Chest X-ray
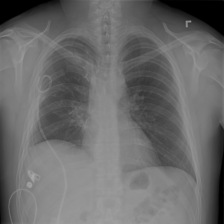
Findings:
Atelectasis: negative
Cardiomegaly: negative
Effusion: negative
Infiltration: negative
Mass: negative
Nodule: negative
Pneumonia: negative
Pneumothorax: negative
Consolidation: negative
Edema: negative
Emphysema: negative
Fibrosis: negative
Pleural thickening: negative
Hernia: negative